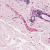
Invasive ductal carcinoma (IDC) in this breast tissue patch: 0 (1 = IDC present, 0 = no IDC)